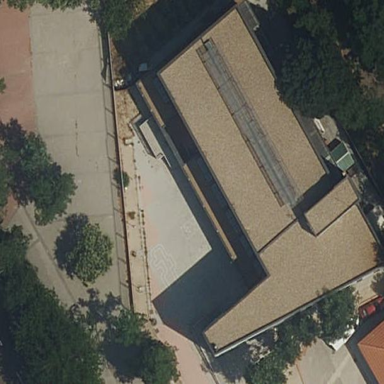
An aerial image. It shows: School building.